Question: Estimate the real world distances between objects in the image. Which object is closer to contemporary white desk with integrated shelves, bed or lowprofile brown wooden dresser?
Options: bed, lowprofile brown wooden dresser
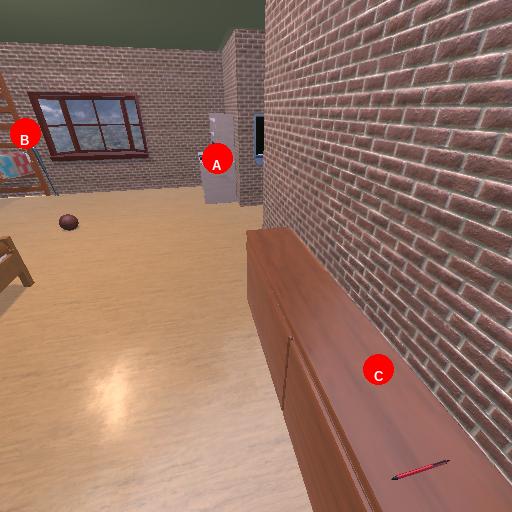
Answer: bed